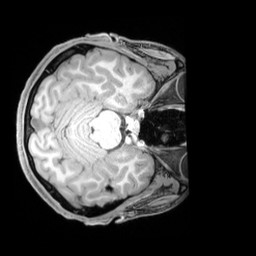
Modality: T1w
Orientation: axial
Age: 24
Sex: male
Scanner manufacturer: siemens
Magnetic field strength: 3 T
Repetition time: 1.97 s
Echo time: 0.00206 s